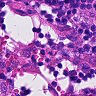
Metastatic tissue present: no